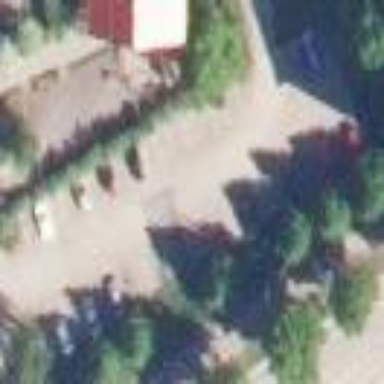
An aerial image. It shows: Parking area.